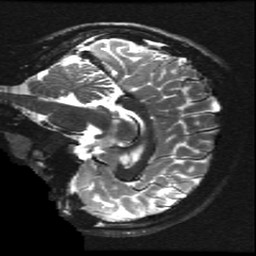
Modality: T2w
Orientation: sagittal
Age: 11
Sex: male
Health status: ill
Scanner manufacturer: ge
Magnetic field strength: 3 T
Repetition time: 7.5 s
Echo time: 0.1015 s